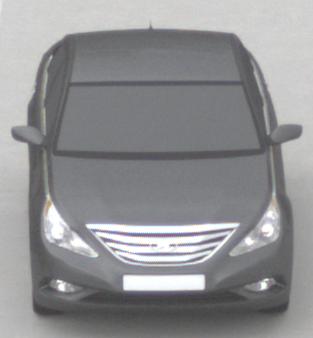
Make: Hyundai
Model: Sonata
Detailed model: Gen. 6 YF
Model produced from: 2009
Model produced until: 2016
Doors: 4
Color: gray
Road condition: dry road
Daytime: midday
Contrast: low contrast